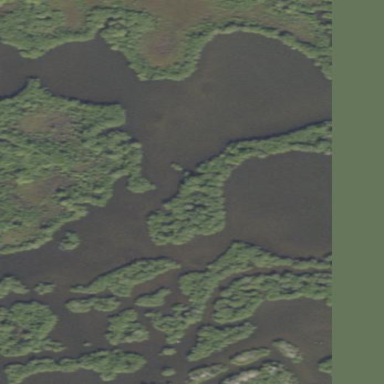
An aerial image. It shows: Wetland area.